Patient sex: M
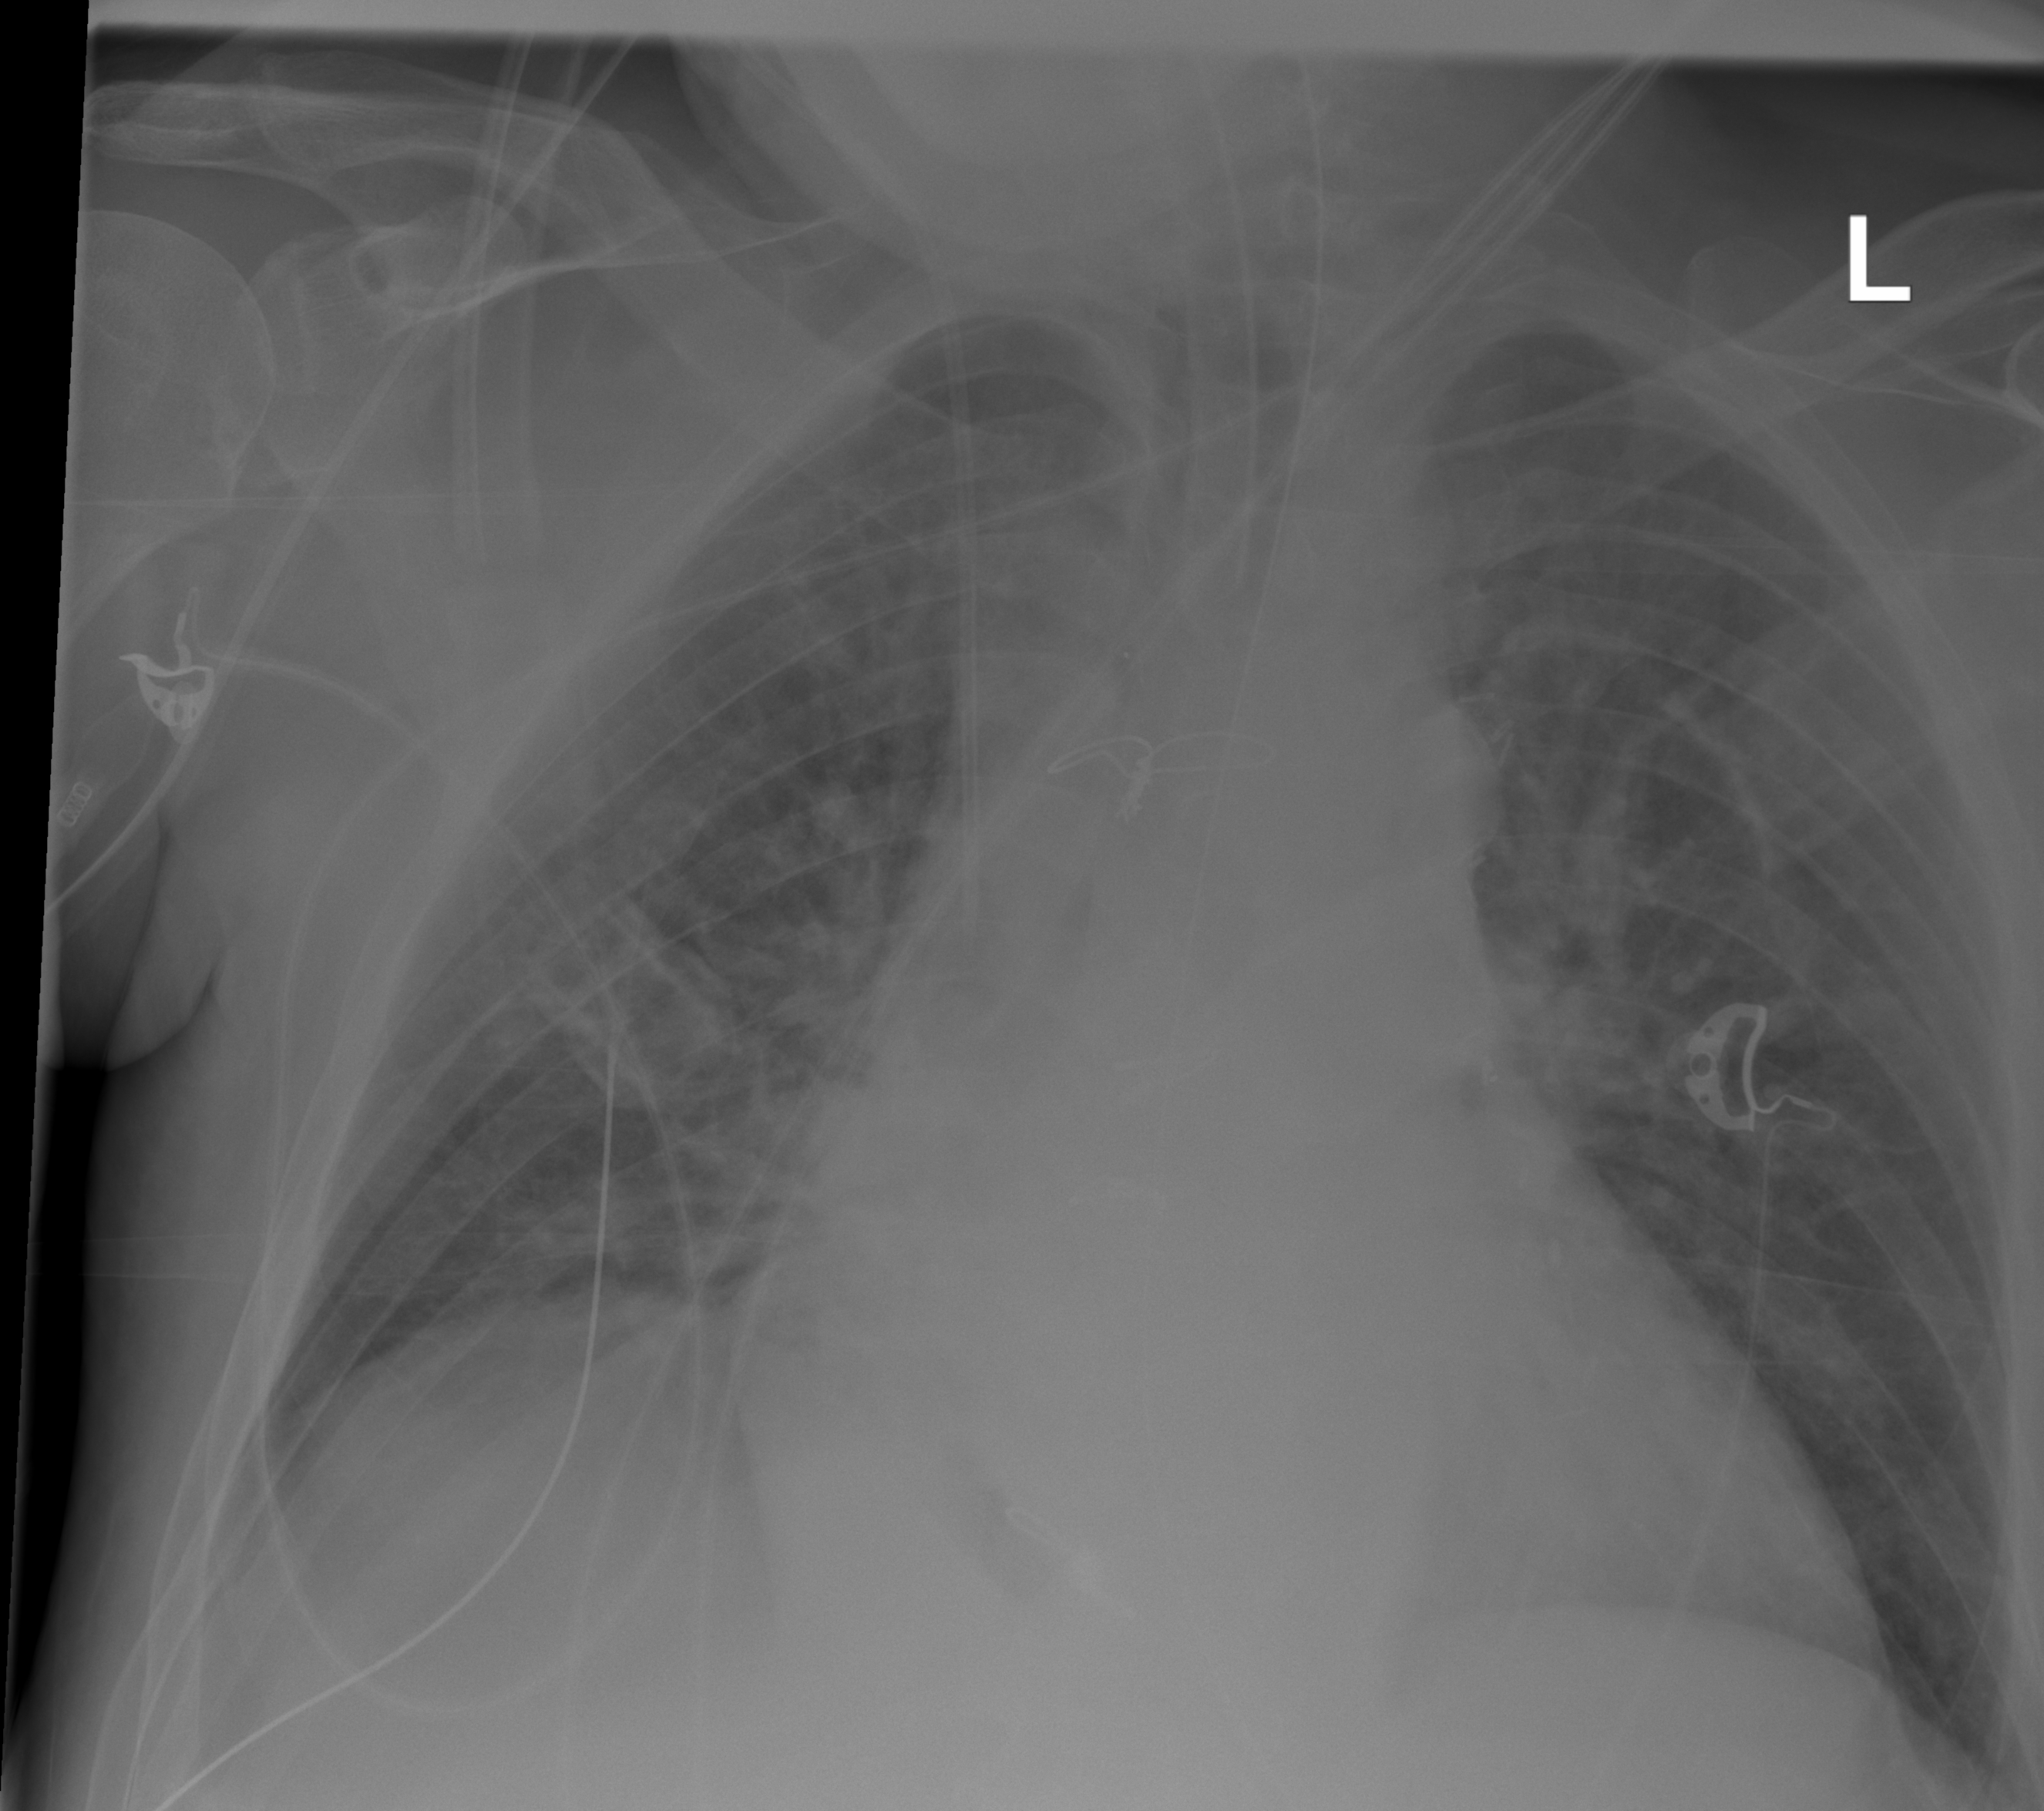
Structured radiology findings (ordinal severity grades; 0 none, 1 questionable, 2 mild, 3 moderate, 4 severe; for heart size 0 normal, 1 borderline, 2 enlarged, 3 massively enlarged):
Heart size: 3
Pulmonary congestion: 2
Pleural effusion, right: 1
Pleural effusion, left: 0
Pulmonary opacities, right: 1
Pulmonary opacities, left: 0
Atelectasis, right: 2
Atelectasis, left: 0